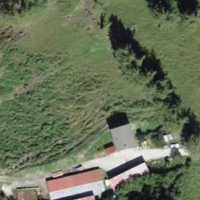
EUNIS habitat code: 26
Species observed at this site:
Leontopodium nivale